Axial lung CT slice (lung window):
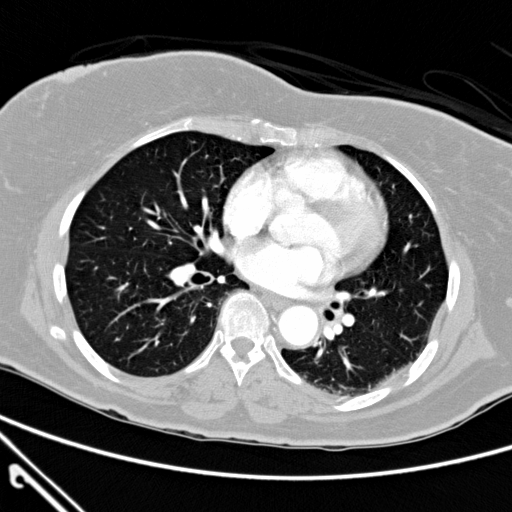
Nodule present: no